Question: The structure of a part of my web page is like this:

The left 'div' contains a reading passage (a simple paragraph) and the right 'div' contains an MCQ based on the reading passage. The first problem I am facing is that the question object stored in the database contains the reading passage as well as the question's text.
'submit''div''div'
I need to find a work around this: This is what I have thought. I need suggestions on this:
1. Receive the question object on the click of the submit button.
2. Sub-string the question string to get the reading passage.
3. Compare this reading passage with the already displayed reading passage. If they are same, use JavaScript and display the next question in the right div on the same web page.
4. If they are different, load a new web-page with the new reading passage in the left div and its question in the right div.
Mostly the last bit is confusing for me and I need to know
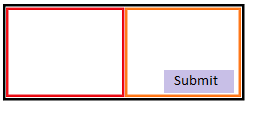
Answer: Make Ajax call on click of button. Server side compare both strings and return some response. On ajax success check the response and take decision what to do whether reload page or not. And reload page using Javascript.
I think you understand the flow.